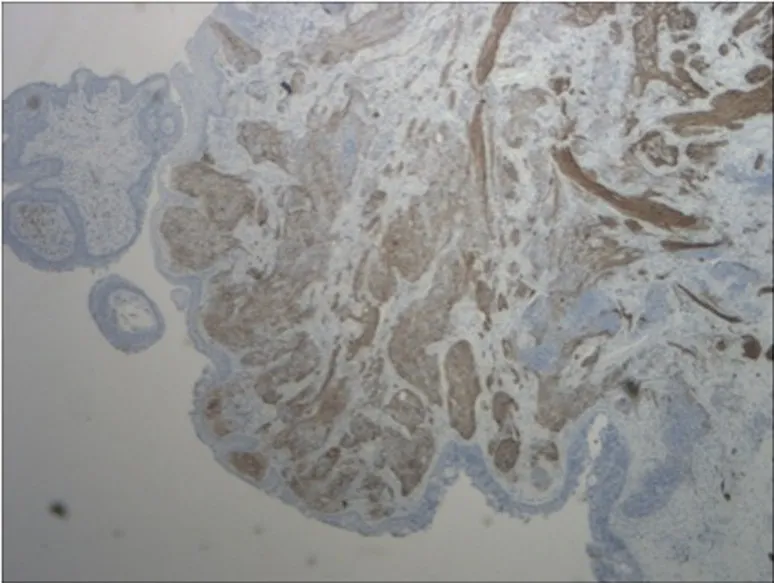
Immunohistochemistry of lesion for neurofilament stain (characteristically stains positive in esthesioneuroblastoma).
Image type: pathology (immunostaining)